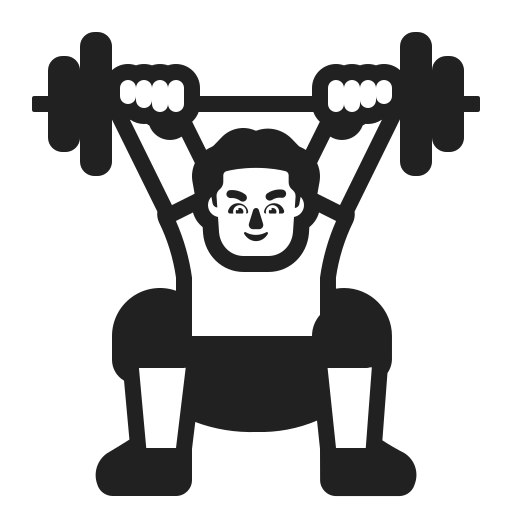
man lifting weights high contrast default